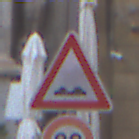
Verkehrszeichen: UnebeneFahrbahn
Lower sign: Geschwindigkeit80
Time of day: MorningAfternoon
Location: Outdoor (Urban)
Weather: PartlyCloudy
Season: NotSpecified
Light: Natural